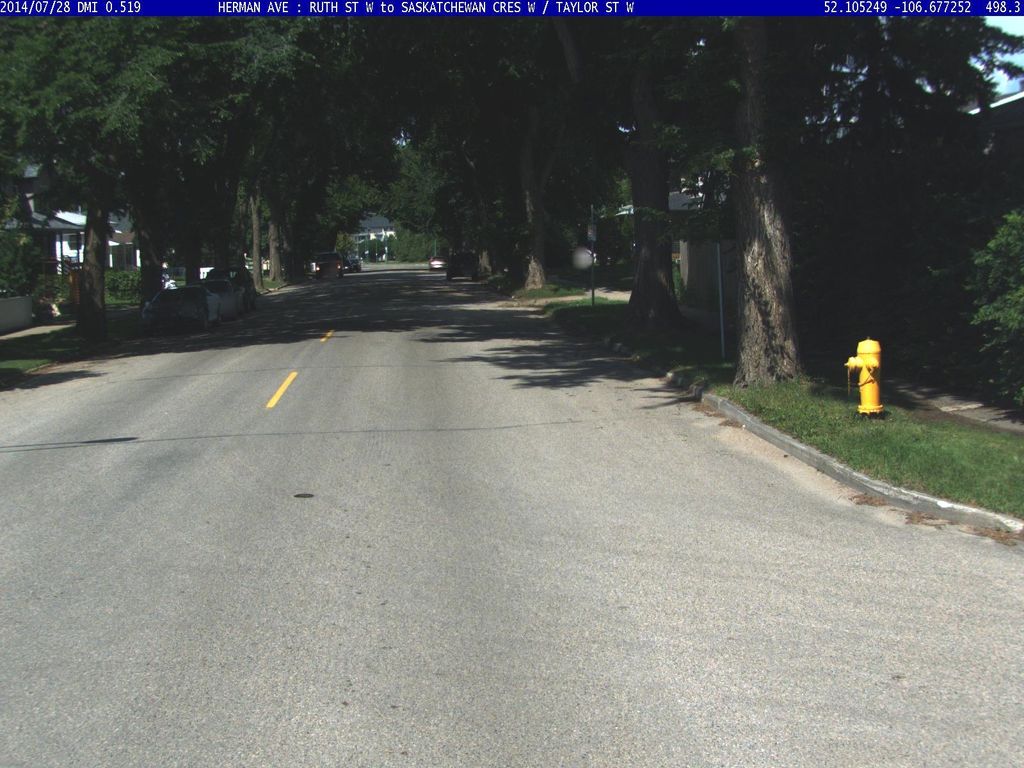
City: saskatoon